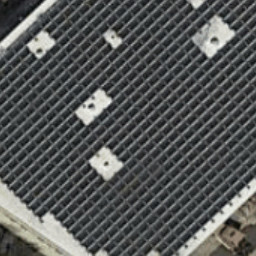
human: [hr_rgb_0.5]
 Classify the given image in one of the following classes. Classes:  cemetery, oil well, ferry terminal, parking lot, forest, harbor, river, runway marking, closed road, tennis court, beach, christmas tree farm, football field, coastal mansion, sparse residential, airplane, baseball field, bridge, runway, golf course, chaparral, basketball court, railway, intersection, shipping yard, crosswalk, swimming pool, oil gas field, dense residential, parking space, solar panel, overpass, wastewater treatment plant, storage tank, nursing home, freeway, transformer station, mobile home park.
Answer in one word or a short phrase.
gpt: solar panel